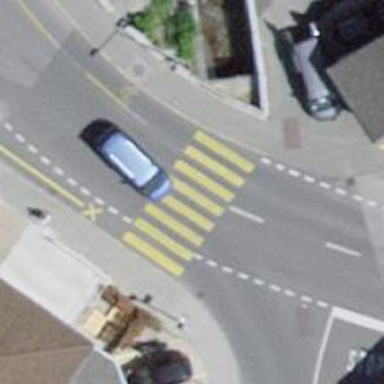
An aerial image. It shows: Uncontrolled zebra crossing with notable zebra markings.